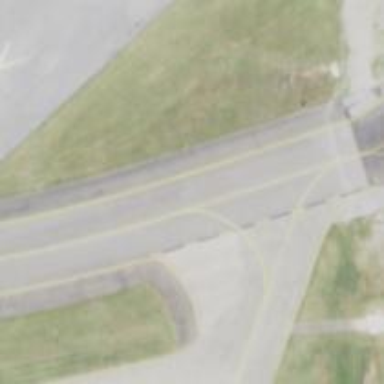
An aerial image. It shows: Image of taxiway at airport.